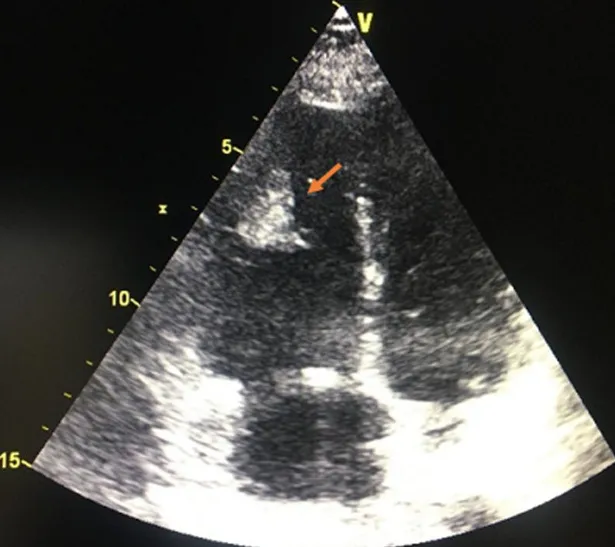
echocardiography - an apical four chamber view showing the presence of a mass on the lateral wall of the right ventricle (arrow).
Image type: radiology (ultrasound)